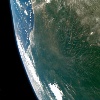
Label: land